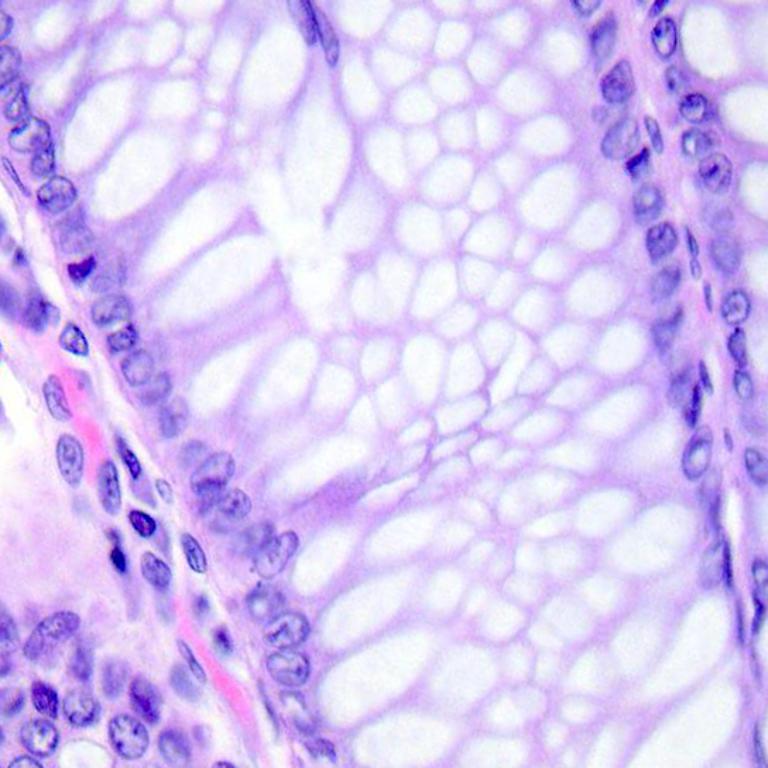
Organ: colon
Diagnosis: benign